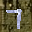
Label: 7